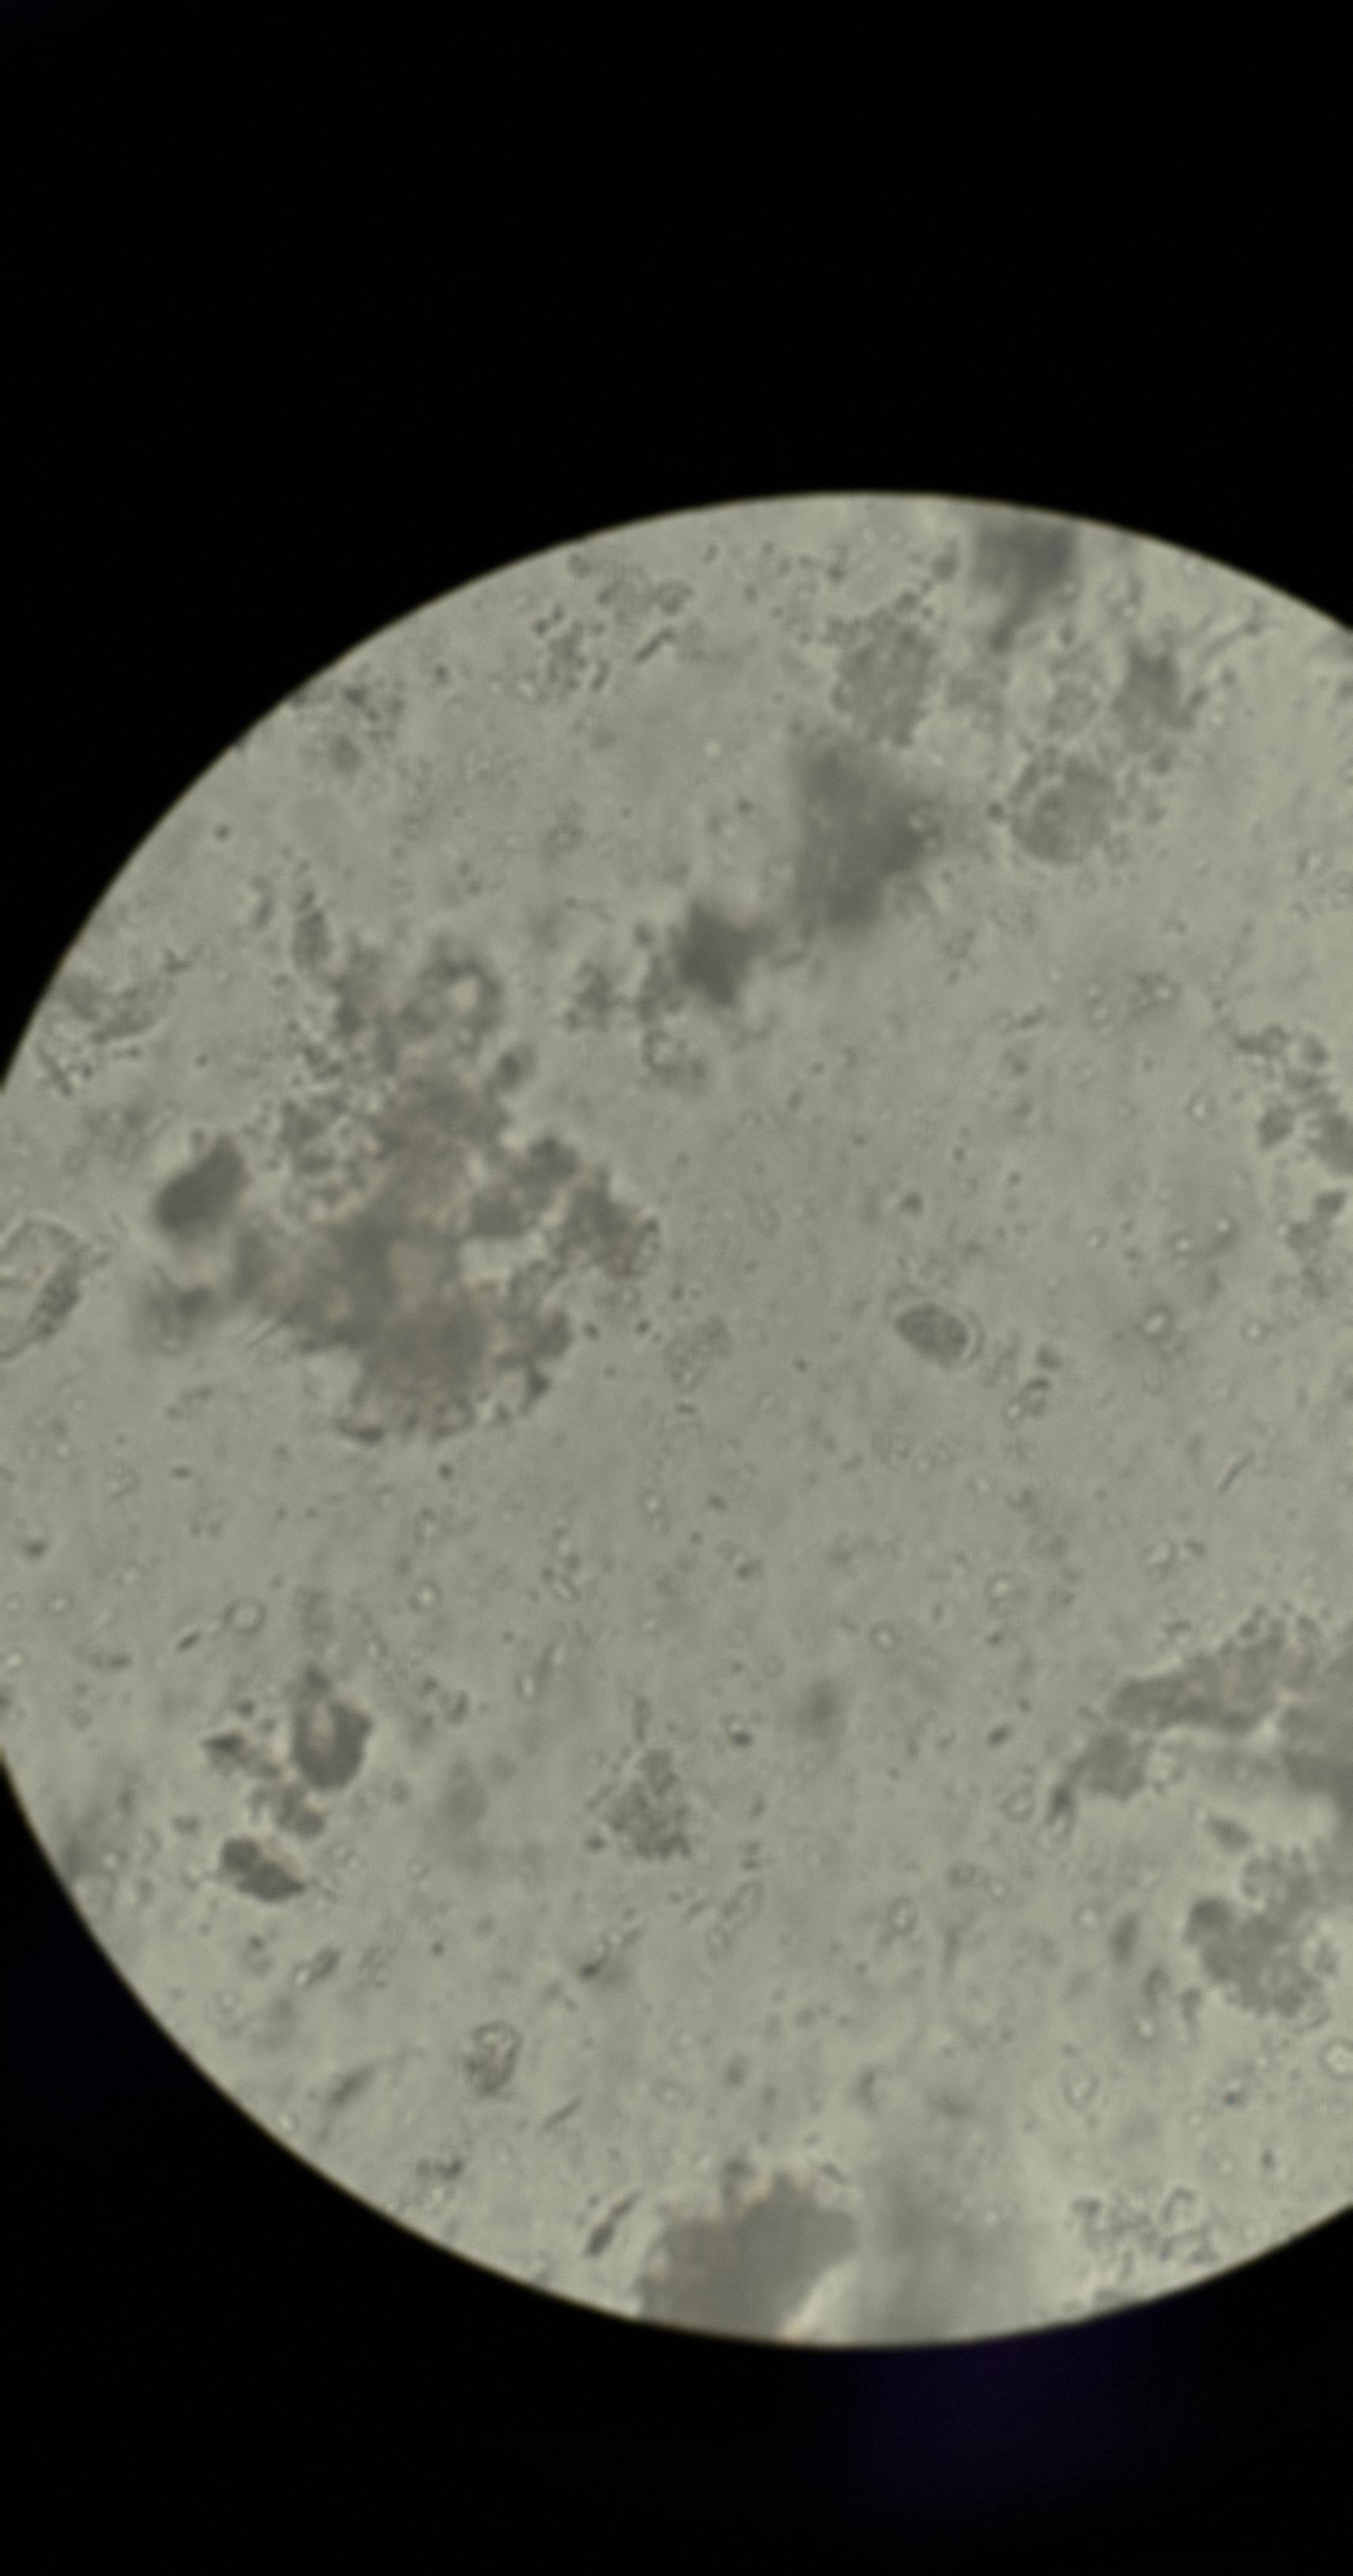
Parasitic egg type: Capillaria philippinensis